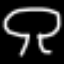
Label: mushroom